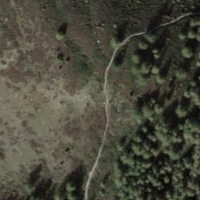
EUNIS habitat code: 31
Species observed at this site:
Larix decidua